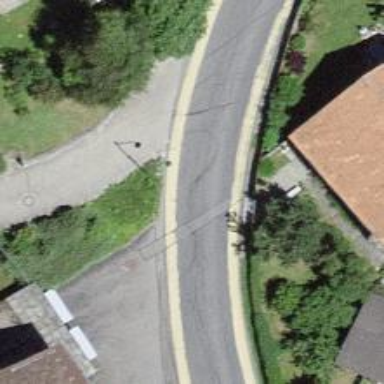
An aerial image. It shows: Tertiary road.